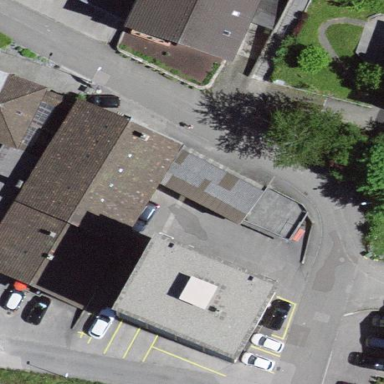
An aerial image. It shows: Garage building.